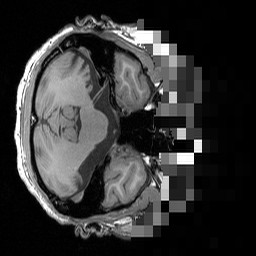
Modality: T1w
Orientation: axial
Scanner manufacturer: siemens
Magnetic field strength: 3 T
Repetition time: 1.5 s
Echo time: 0.00291 s